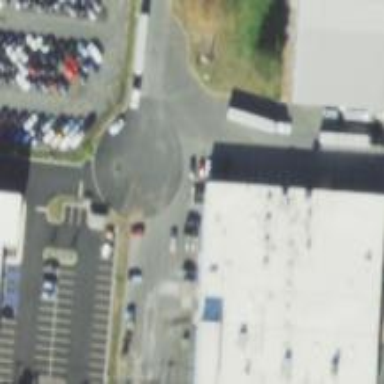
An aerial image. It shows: Turning circle on the road.